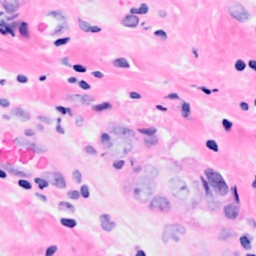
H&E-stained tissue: Breast